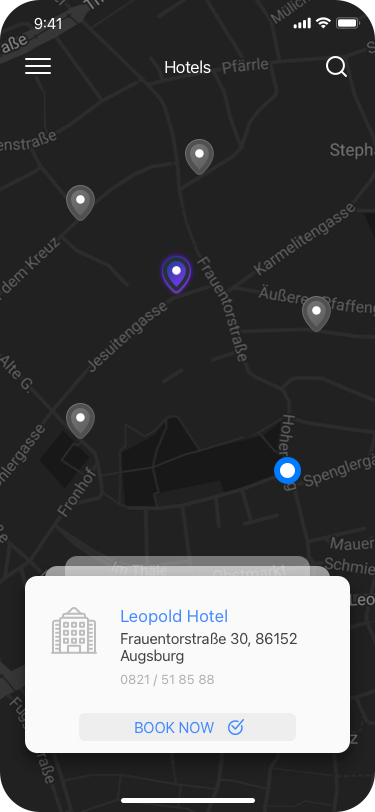
Text in this UI design:
0821 / 51 85 88
Leopold Hotel
Frauentorstraße 30, 86152 Augsburg
Hotels